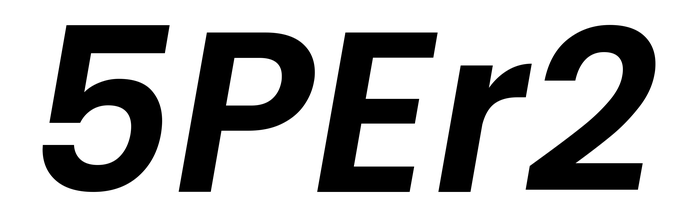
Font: Poppins-SemiBoldItalic